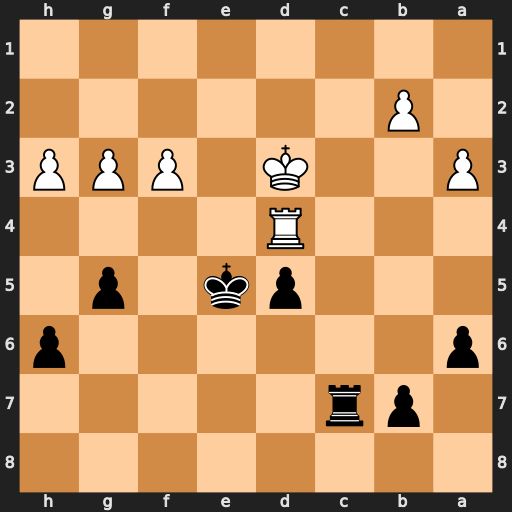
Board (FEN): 8/1pr5/p6p/3pk1p1/3R4/P2K1PPP/1P6/8
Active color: b
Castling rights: -
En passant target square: -
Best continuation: Rf7 Rb4 Rxf3+